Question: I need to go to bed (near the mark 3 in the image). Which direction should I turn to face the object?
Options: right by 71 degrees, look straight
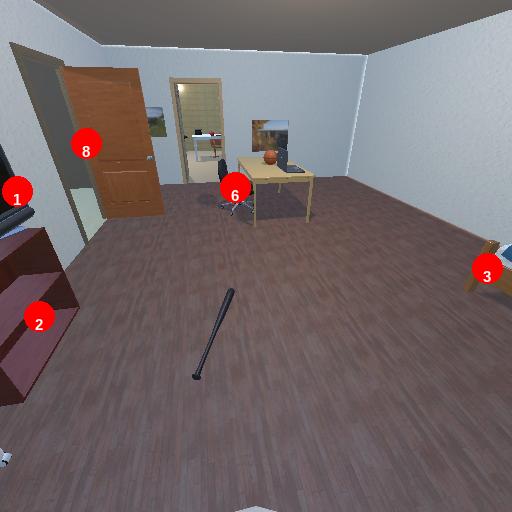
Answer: right by 71 degrees